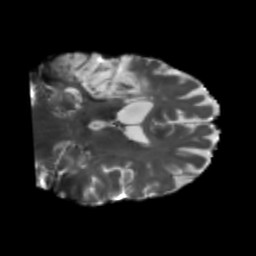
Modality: T2w
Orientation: coronal
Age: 61
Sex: male
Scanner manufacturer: siemens
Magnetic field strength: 3 T
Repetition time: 5.25 s
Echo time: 0.08 s